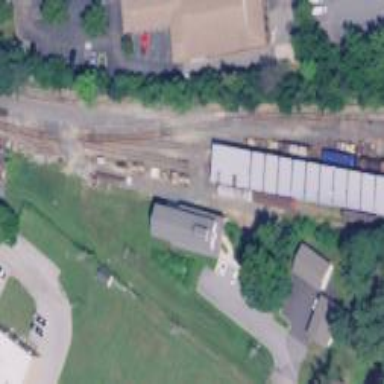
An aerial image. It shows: Preserved railway yard with rails.